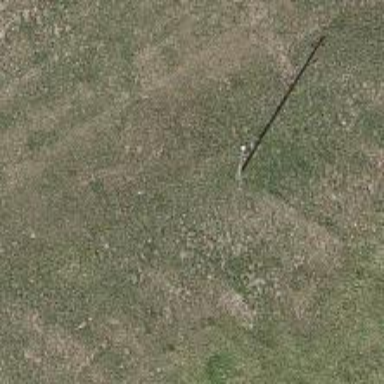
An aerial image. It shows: Power pole.